Question: I am trying to create a ListView with a TextView immediately under it. To accomplish this I am adding a footer to the ListView. I want a line between the ListView and the TextView, but I want it to have specific margins. I have created a style and then add it to the footer. When I add the view with the style it pushes my text in the completely off the screen. Here is the ListView:
'''
<LinearLayout xmlns:android="http://schemas.android.com/apk/res/android"
android:layout_width="fill_parent"
android:layout_height="fill_parent"
android:orientation="vertical" >
<ListView
android:id="@+id/list_view_order_filter"
android:layout_width="match_parent"
android:layout_height="0dp"
android:layout_marginTop="15dp"
android:layout_weight="1" >
</ListView>
<LinearLayout
android:layout_width="fill_parent"
android:layout_height="wrap_content"
android:layout_gravity="bottom"
android:orientation="horizontal" >
<Button
android:id="@+id/orderFilters"
android:layout_width="fill_parent"
android:layout_height="wrap_content"
android:layout_weight="1"
android:text="@string/order_filter" >
</Button>
<Button
android:id="@+id/orderFiltersCancel"
android:layout_width="fill_parent"
android:layout_height="wrap_content"
android:layout_weight="1"
android:text="@string/cancel" >
</Button>
</LinearLayout>
</LinearyLayout>
'''
Here is my style:
'''
<style name="divider">
<item name="android:layout_width">match_parent</item>
<item name="android:layout_height">1dp</item>
<item name="android:layout_marginRight">15dp</item>
<item name="android:layout_marginLeft">15dp</item>
<item name="android:layout_marginTop">10dp</item>
<item name="android:background">?android:attr/listDivider</item>
</style>
'''
And here is my footer:
'''
<LinearLayout xmlns:android="http://schemas.android.com/apk/res/android"
android:layout_width="fill_parent"
android:layout_height="wrap_content"
android:orientation="horizontal" >
<View style="@style/divider" />
<LinearLayout
android:layout_width="fill_parent"
android:layout_height="wrap_content"
android:orientation="horizontal"
android:layout_weight="1">
<TextView
android:layout_width="match_parent"
android:layout_height="wrap_content"
android:layout_marginLeft="15dp"
android:layout_marginRight="15dp"
android:gravity="left"
android:text="@string/total"
android:textStyle="bold" />
<TextView
android:id="@+id/orderTotal"
android:layout_width="wrap_content"
android:layout_height="wrap_content"
android:layout_marginRight="15dp"
android:gravity="right"
android:textIsSelectable="true" />
</LinearLayout>
</LinearLayout>
'''
Here is a screenshot of what my view is looking like.

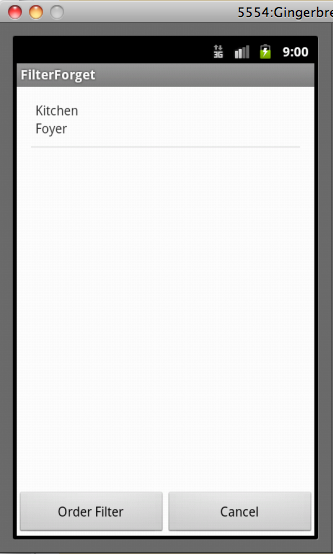
Answer: The LinearLayout in your footer is horizontal but View with style="@style/divider" has layout_width:match_parent. It pushes everything that comes afterwards off the screen.